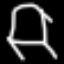
Label: chair